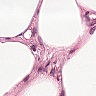
Metastatic tissue present: no